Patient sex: M
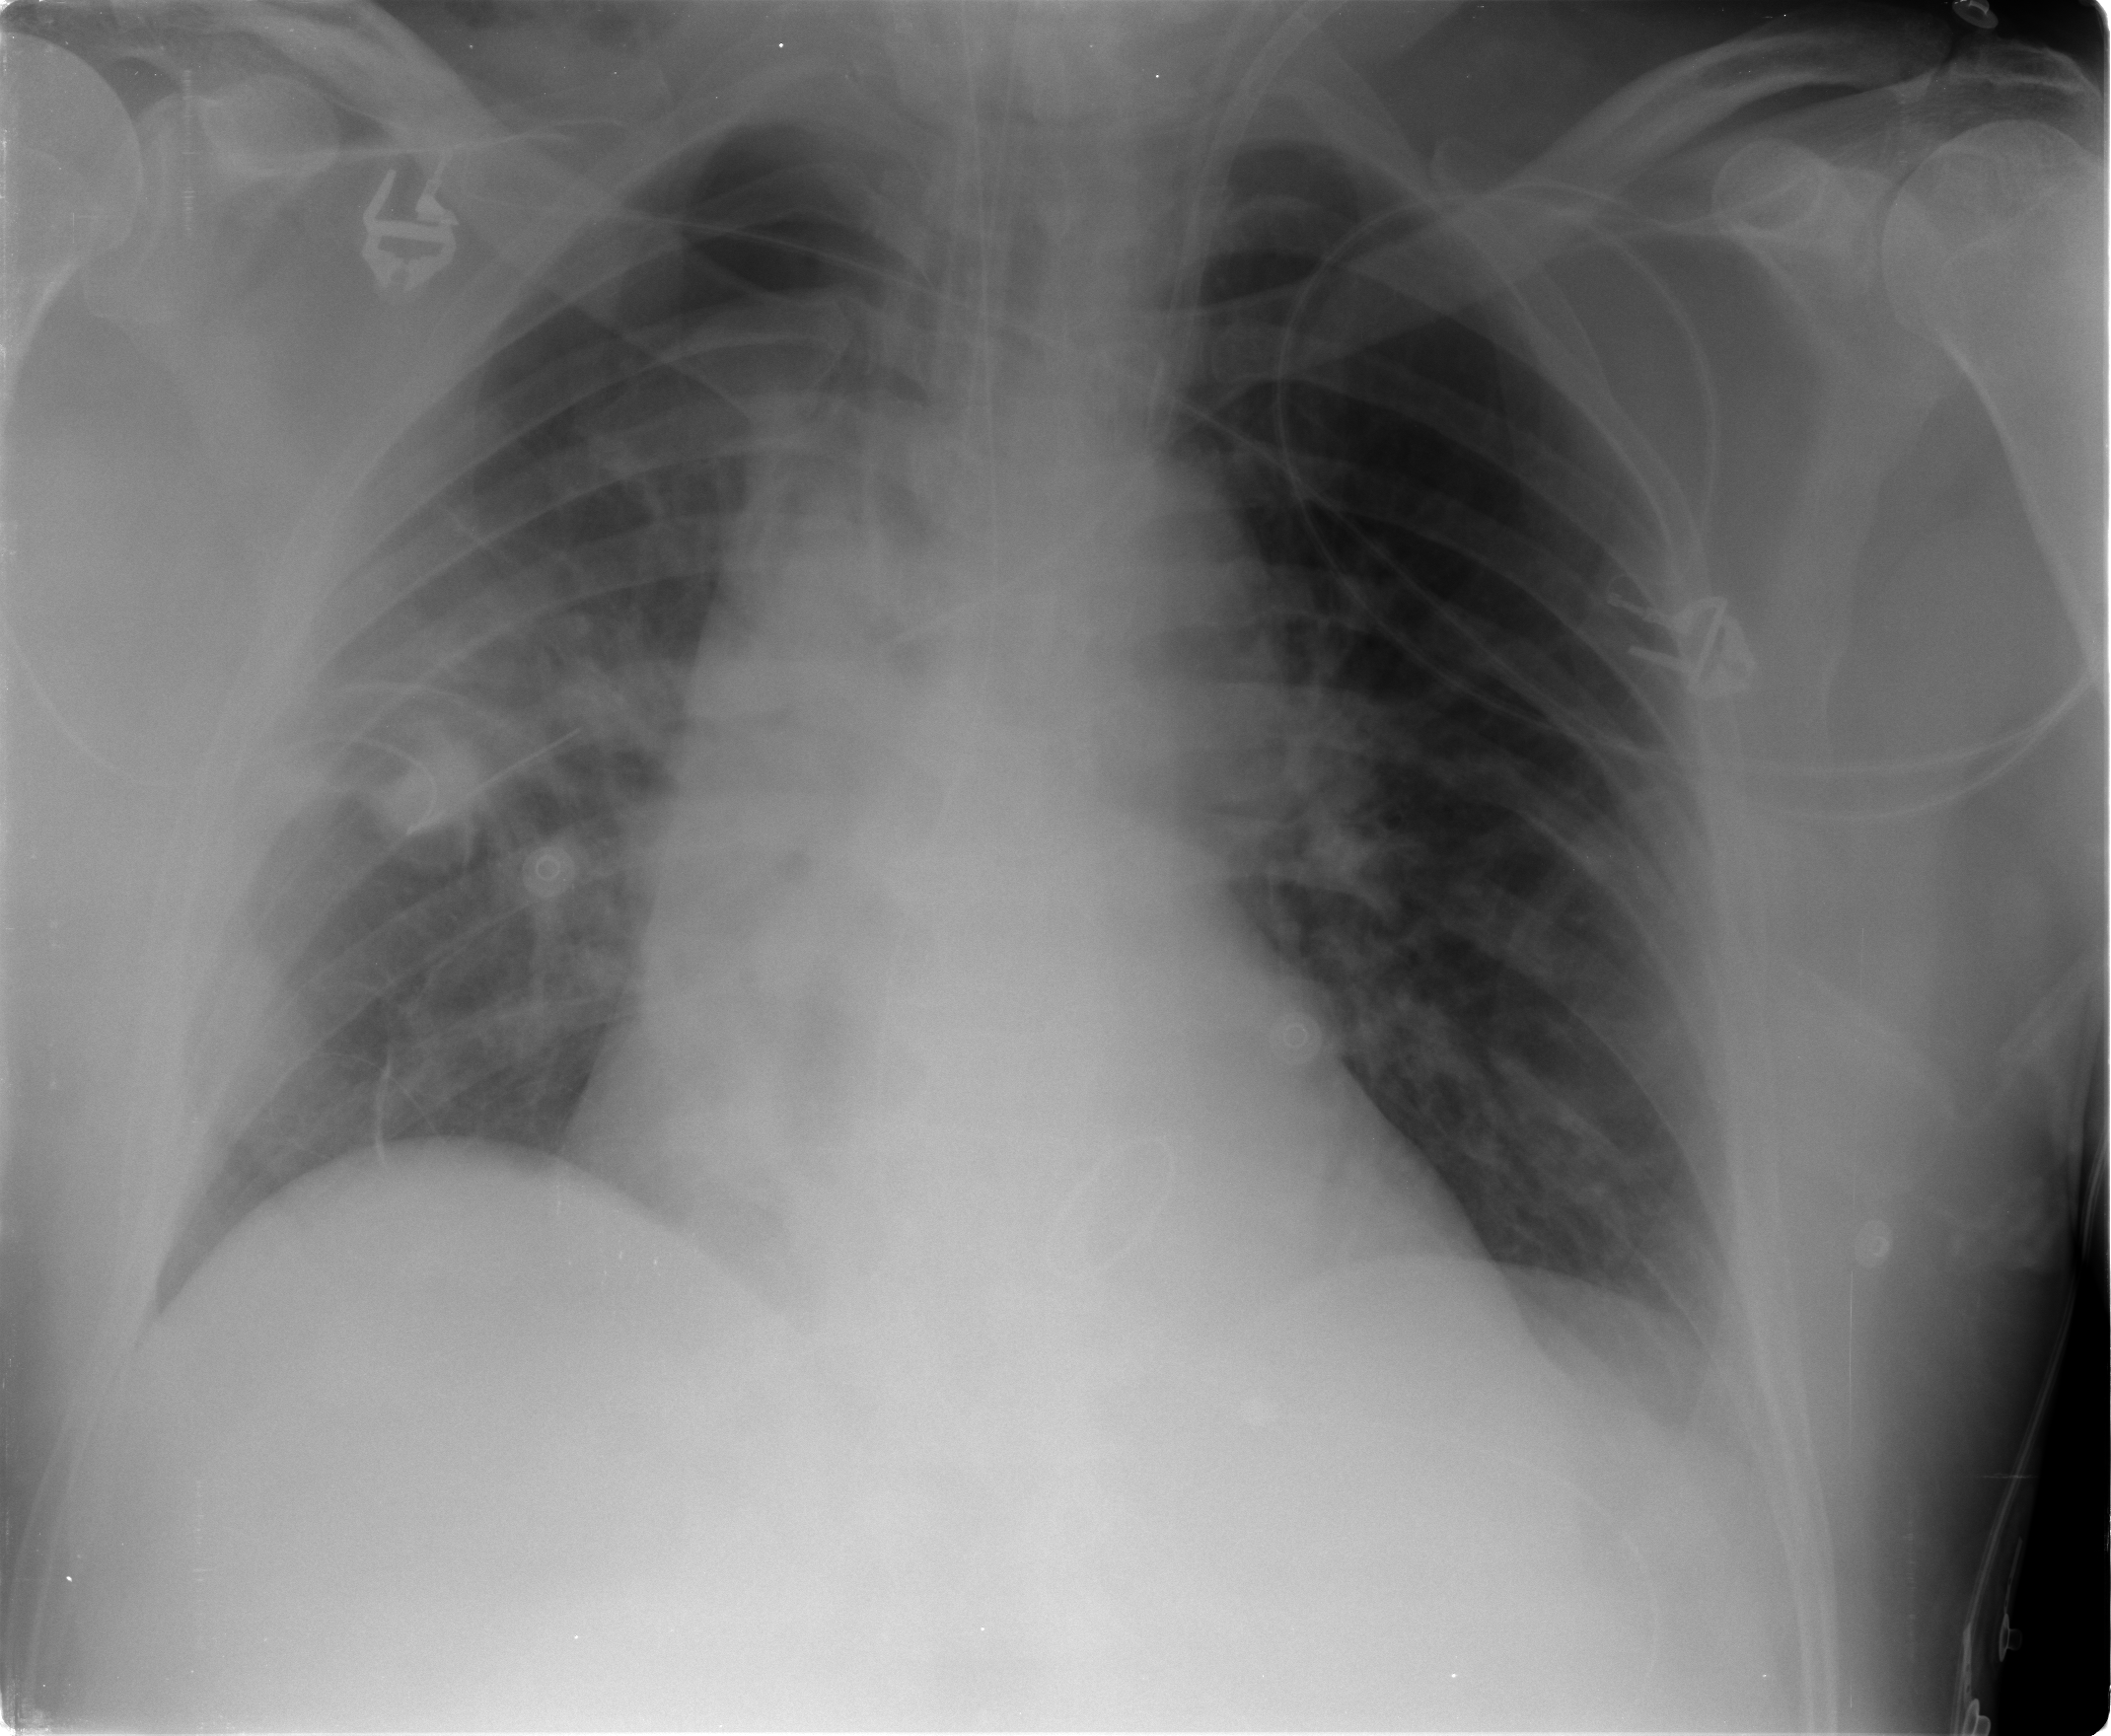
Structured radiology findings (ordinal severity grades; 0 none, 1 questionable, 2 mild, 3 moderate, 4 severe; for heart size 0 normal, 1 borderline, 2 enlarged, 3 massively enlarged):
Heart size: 2
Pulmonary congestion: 0
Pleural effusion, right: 0
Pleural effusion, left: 0
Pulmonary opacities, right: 3
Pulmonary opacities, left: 0
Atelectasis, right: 2
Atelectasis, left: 0